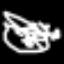
Label: square